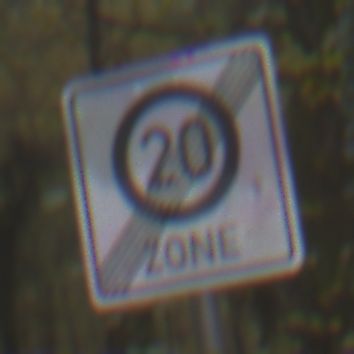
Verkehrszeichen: EndeZone20
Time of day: MorningAfternoon
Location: Outdoor (Nature)
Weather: Overcast
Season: Autumn
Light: Natural